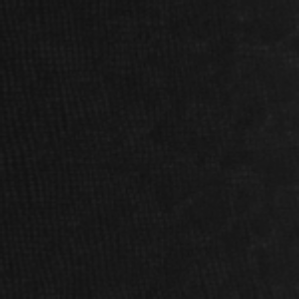
Label: frost